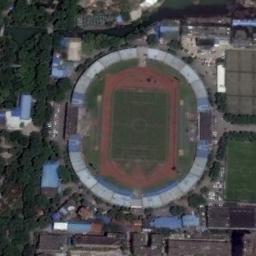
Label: stadium